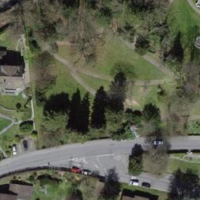
EUNIS habitat code: 54
Species observed at this site:
Asplenium scolopendrium